Question: I have to use EMF to create a EMF Generator Model from an existing ecore diagram, but it gives me namespace errors when trying to do so.
Here is is the screenshot of the two errors.

I think the error might be in the ecore file (XML), but I have no idea what to write, as I have only been using the GUI tool to create the ecore model...
My ecorediag file is <URL>.
I have bad experience with EMF, as it has never worked smoothly without any hiccups, and this is yet another problem, however, I am forced to use it.
I tried Googling the errors, but only 9 and 8 hits were returned, most of which did not help solve the problem.
What do I need to edit in the ecorediag or ecore file to be able to generate my EMF Generator Model?
For the record, I am using Eclipse 4.2.2.
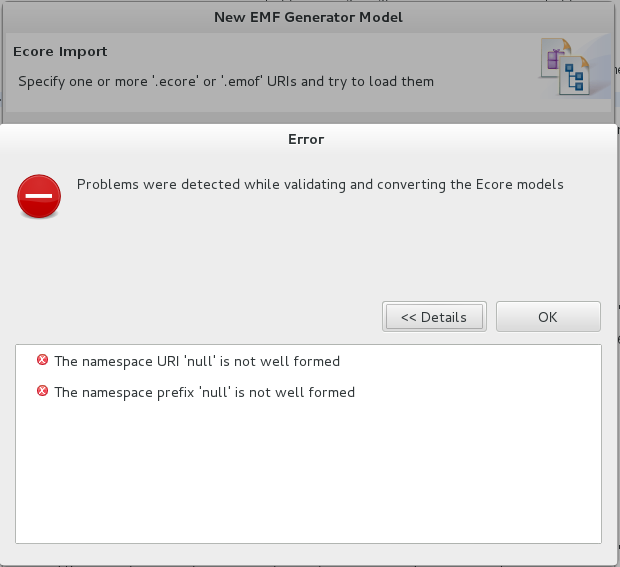
Answer: change nsURI in to "http: ///ecore_file_name.ecore" and nsPrefix into "ecore_file_name" it woks great